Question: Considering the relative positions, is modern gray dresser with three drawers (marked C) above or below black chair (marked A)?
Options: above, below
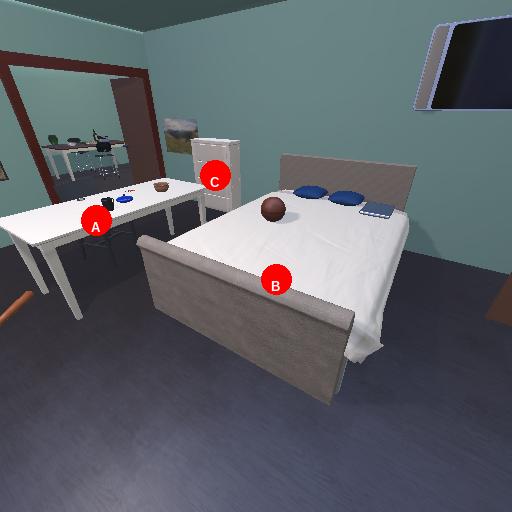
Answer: above